Question: Count the number of objects in the diagram.
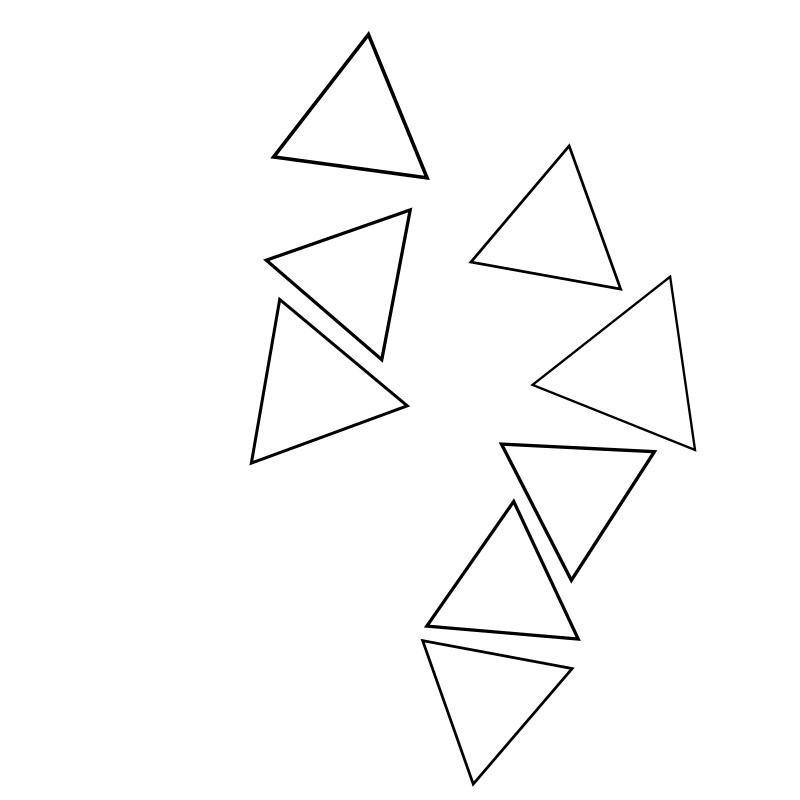
Answer: 8